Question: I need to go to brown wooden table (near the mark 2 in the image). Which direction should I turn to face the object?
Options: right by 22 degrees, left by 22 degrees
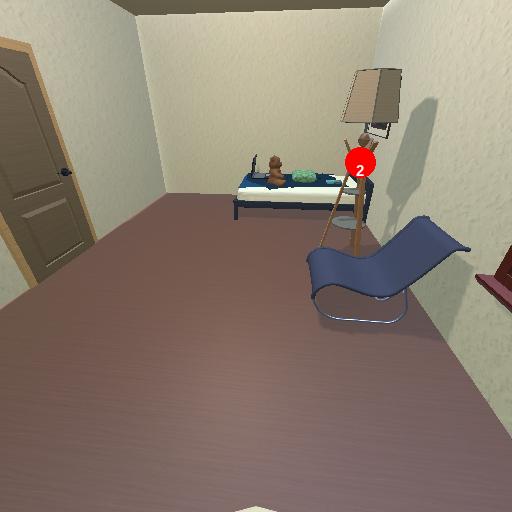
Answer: right by 22 degrees